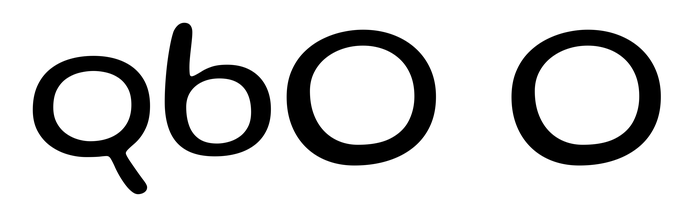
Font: Gluten_Light